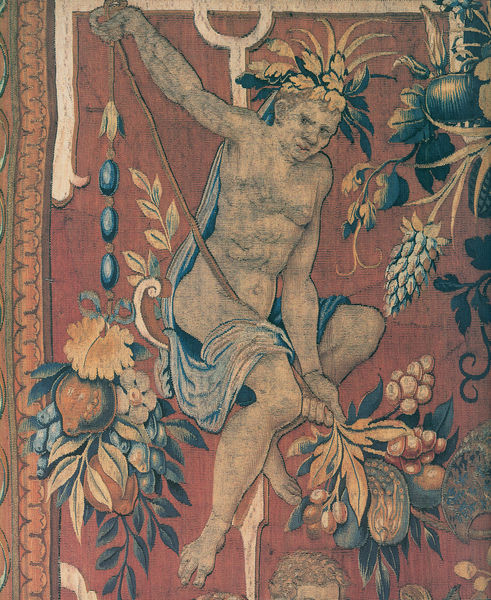
Titel: Die Tapiserien von Sigismund Augustus: Grotesker Teppich mit Monogram SA
Künstler: Cornelis Floris
Standort: Herstellungsort: Brüssel (EU - B)
Schlagwörter: akt, blau, blätter, hand, kopf, laub, mann, nackt, umhang, sitzen, ausschnitt, blumen, braun, brust, haar, weiss, blüten, obst, rot, tuch, teppich, band, schlank, gold, schnur, früchte, kürbis, ranken, trauben, herbst, jugendstil, olive, detail, finster, dekor, floral, bauch, junge, bauchnabel, knie, knabe, fuss, seil, jüngling, weintrauben, bacchus, teppisch, jahreszeit, kopfschmuck, oliven, gurke, eichenlaub, baccus, zucchini, südfrüchte, bst, zuchini, orbament